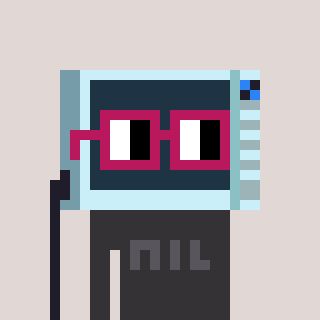
a pixel art character with square dark red glasses, a microwave-shaped head and a grayscale-colored body on a warm background